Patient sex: M
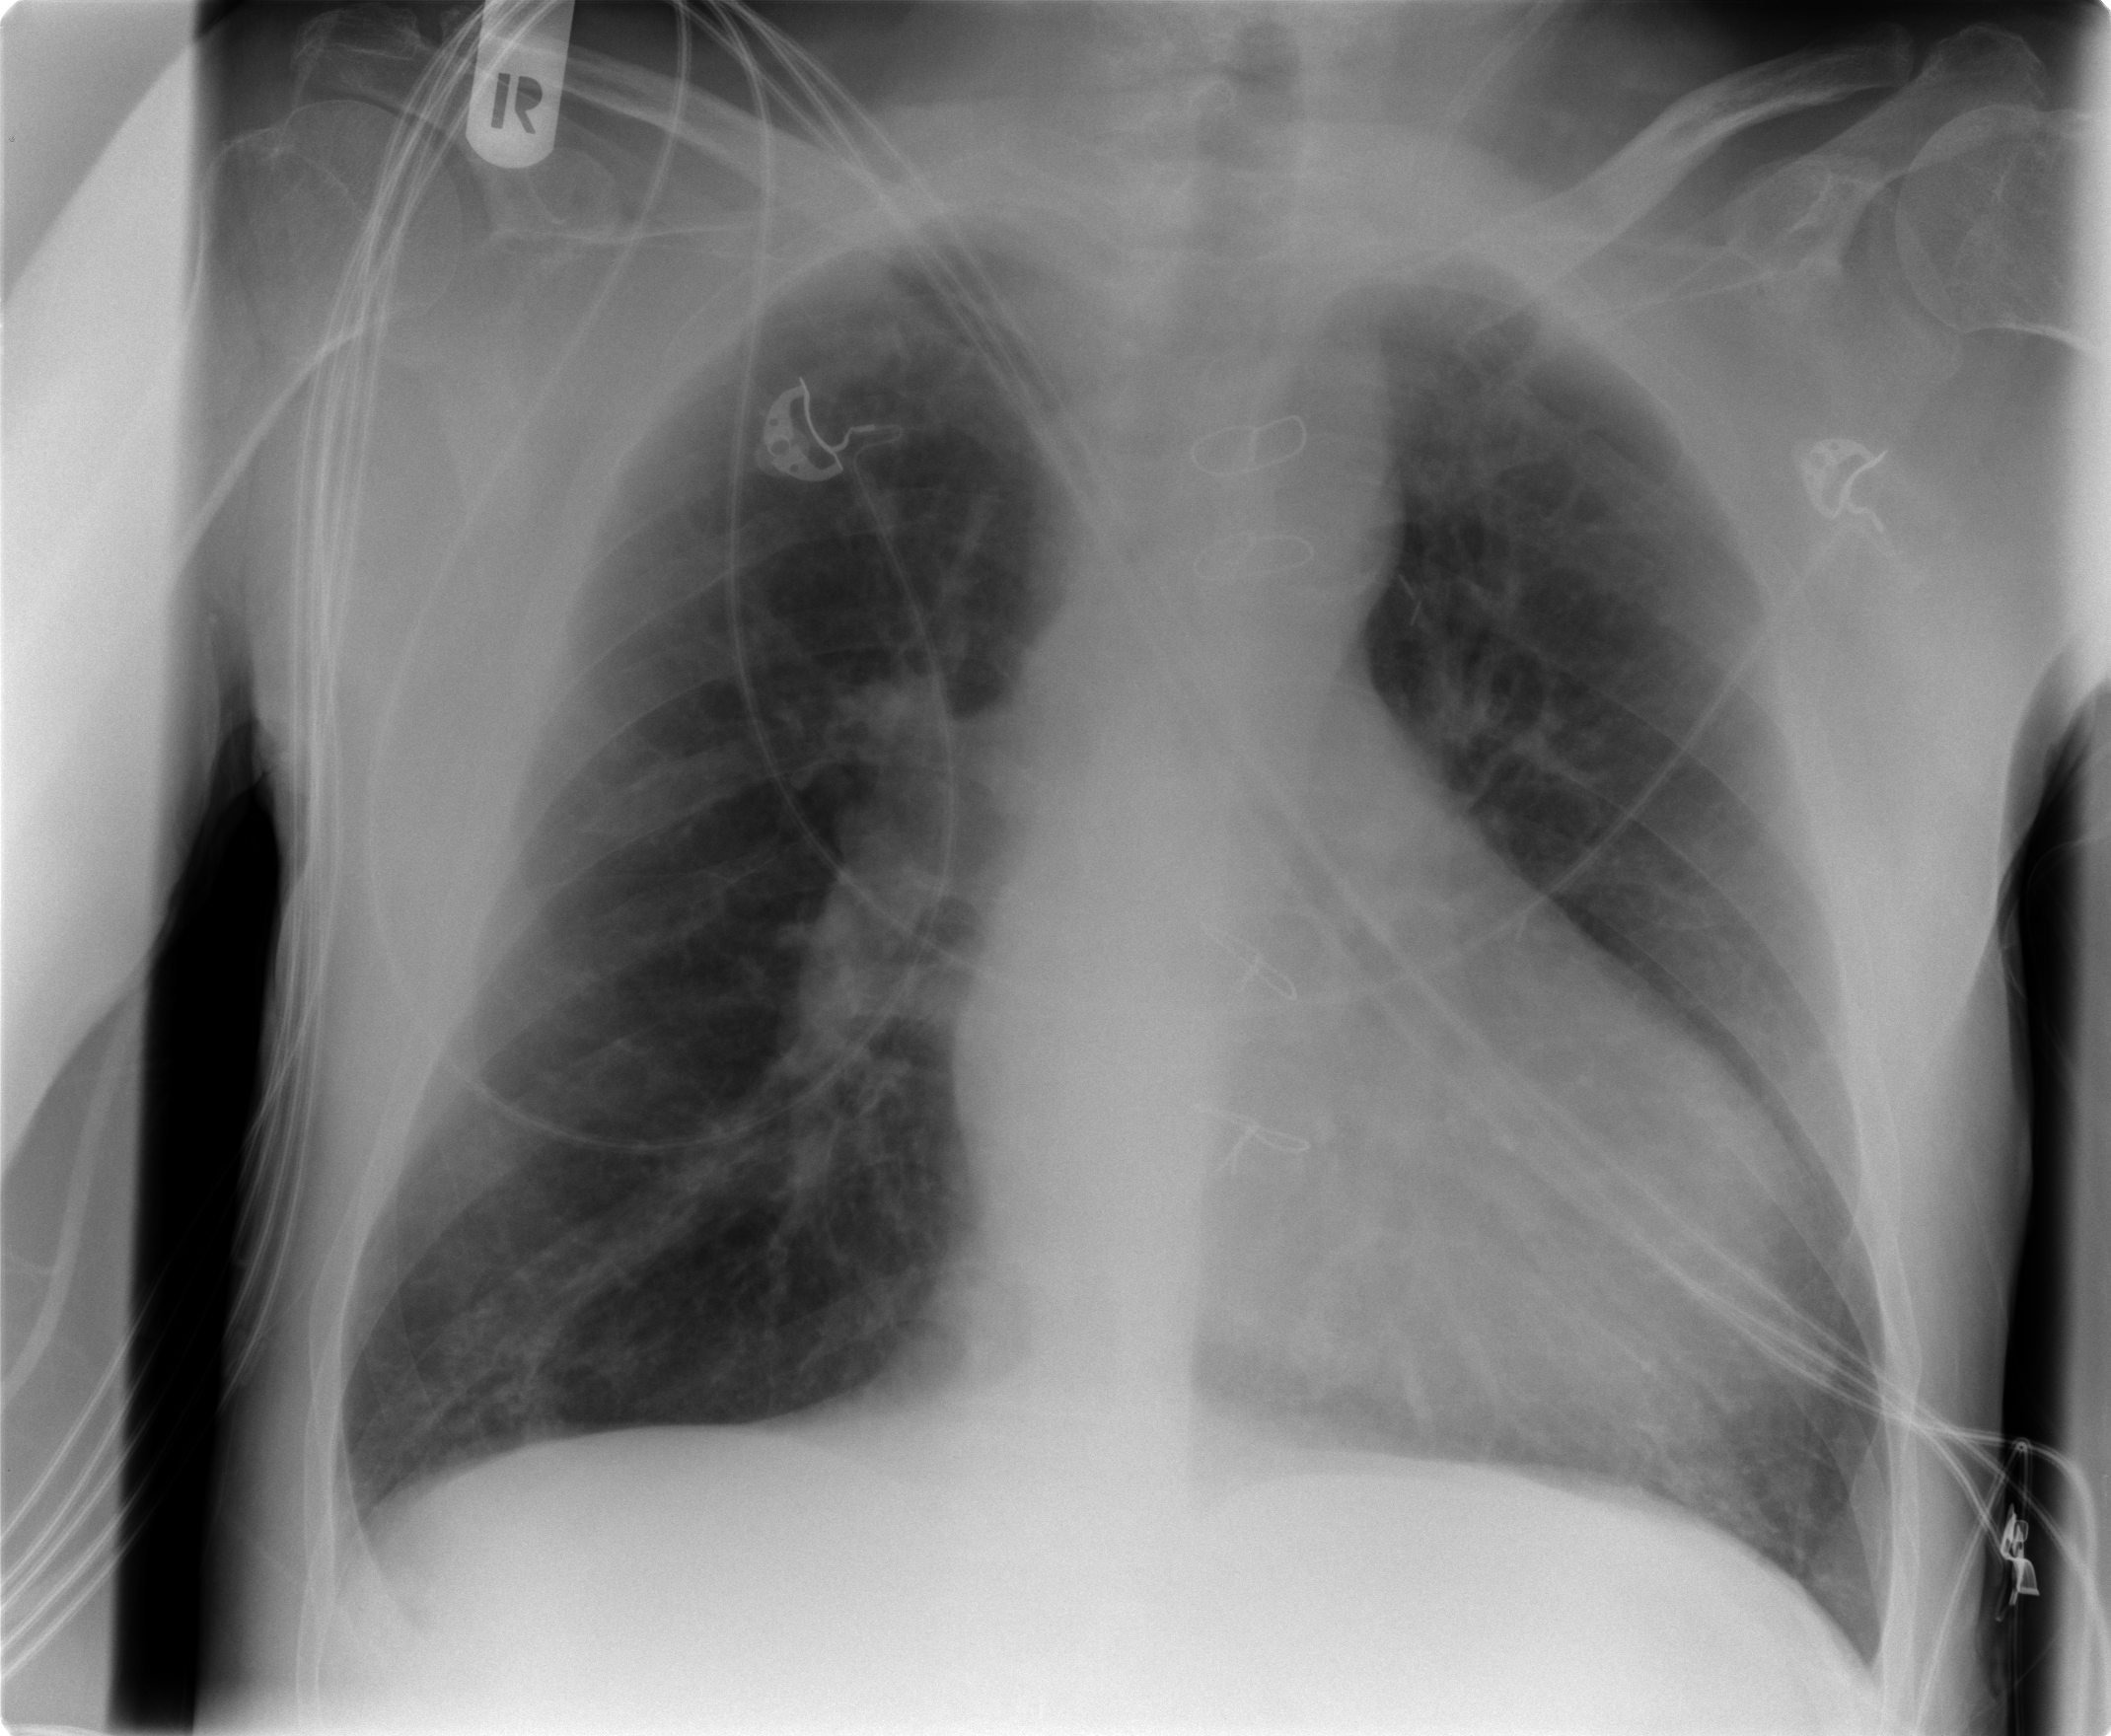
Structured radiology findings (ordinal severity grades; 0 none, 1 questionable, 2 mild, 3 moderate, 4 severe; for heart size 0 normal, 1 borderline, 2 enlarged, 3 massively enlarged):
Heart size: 2
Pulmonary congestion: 2
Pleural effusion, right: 0
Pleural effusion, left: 0
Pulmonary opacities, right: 0
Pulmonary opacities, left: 0
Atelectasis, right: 0
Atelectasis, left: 0